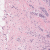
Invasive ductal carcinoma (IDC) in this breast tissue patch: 1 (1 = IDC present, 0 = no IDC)